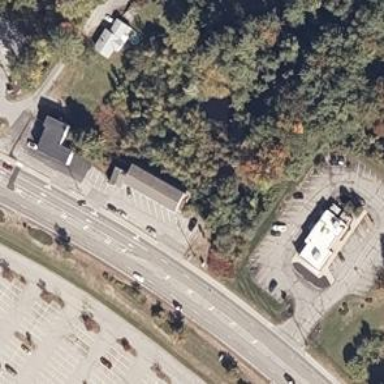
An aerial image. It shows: Paved parking area.